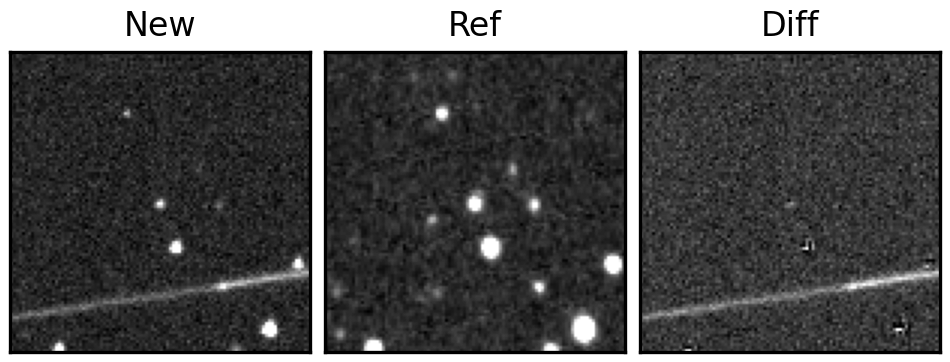
Label: real